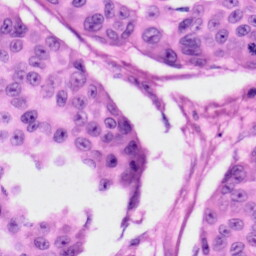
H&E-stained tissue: Skin